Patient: sex M, age 64
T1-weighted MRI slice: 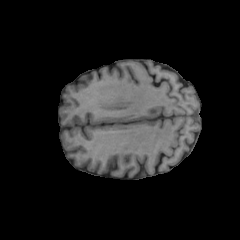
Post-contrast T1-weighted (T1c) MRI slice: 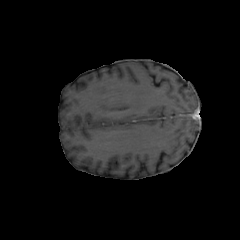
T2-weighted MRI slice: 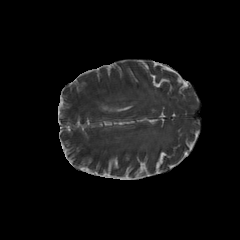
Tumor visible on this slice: no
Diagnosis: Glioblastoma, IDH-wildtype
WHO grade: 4